Question: What would be prefered semantic and accessible markup for this divider list?

I'm using jQuery mobile for a project and it uses this mark-up
'''
<ul data-role="listview" data-dividertheme="d" data-inset="true">
<li data-role="list-divider">A</li>
<li><a href="index.html">Adam Kinkaid</a></li>
<li><a href="index.html">Alex Wickerham</a></li>
<li><a href="index.html">Avery Johnson</a></li>
<li data-role="list-divider">B</li>
<li><a href="index.html">Bob Cabot</a></li>
<li data-role="list-divider">C</li>
<li><a href="index.html">Caleb Booth</a></li>
<li><a href="index.html">Christopher Adams</a></li>
</ul>
'''
I think for dividers (A,B,C...) HTML Heading tags should be used.
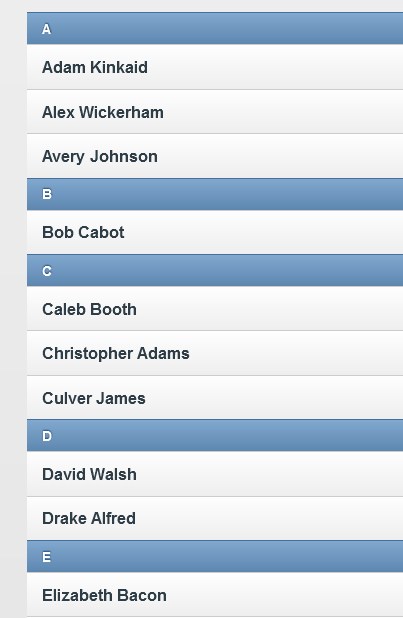
Answer: Definately not 'ul' since it is aplhabetical it should be either 'ol' with 'list-style-type:upper-alpha;' with nested list.
I would go with a html something like:
'''
<ol>
<li>
<ul>
<li>Adam</li>
<li>Alan</li>
</ul>
</li>
</ol>
'''
Sample: <URL>